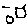
Label: hexagon